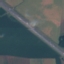
Land use / land cover: Highway